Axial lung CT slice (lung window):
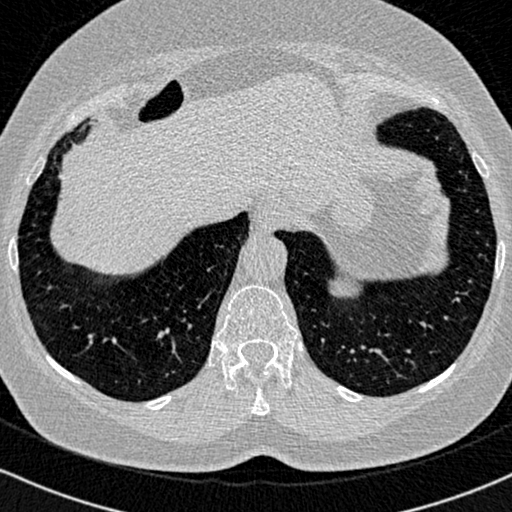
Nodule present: no